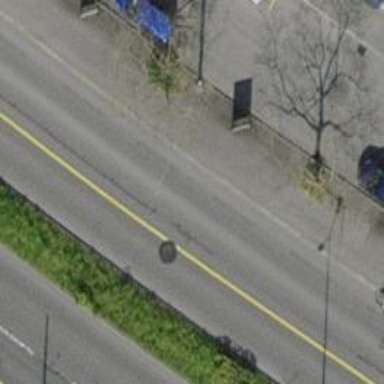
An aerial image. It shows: Secondary road with asphalt surface. The road has trolley wires.